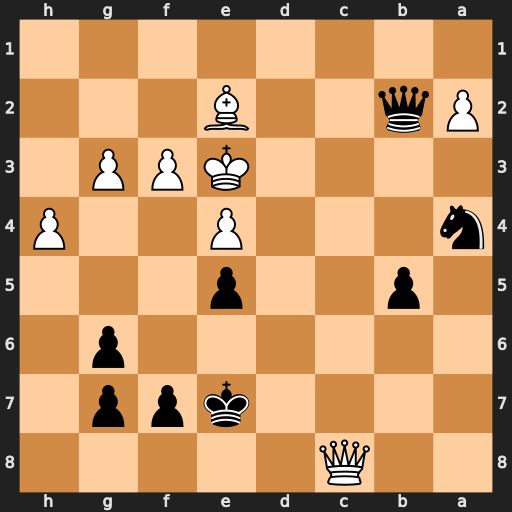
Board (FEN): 2Q5/4kpp1/6p1/1p2p3/n3P2P/4KPP1/Pq2B3/8
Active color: b
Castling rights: -
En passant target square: -
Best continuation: Qd4#